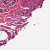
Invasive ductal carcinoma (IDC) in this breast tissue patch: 0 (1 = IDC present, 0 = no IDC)